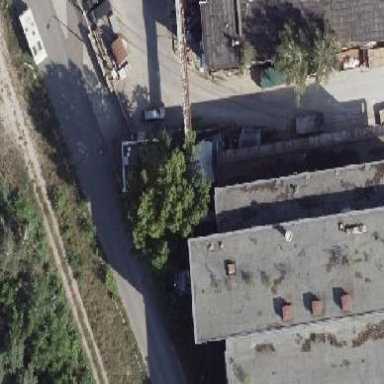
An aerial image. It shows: Building with flat roof.